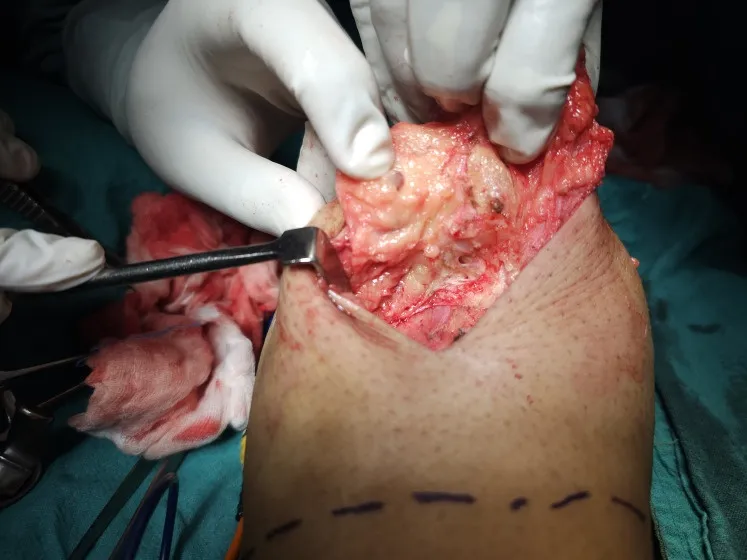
Lesion showing cystic cavities filled with lymph.
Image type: medical_photograph (other_medical_photograph)